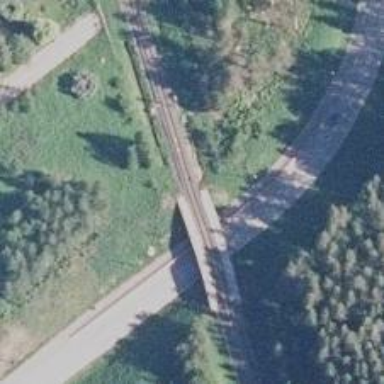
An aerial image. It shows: Bridge used by trains with continuous electrified contact lines.